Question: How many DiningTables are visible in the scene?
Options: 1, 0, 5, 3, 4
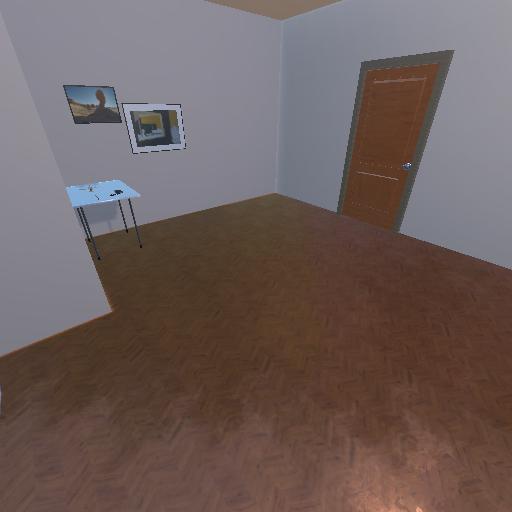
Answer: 1